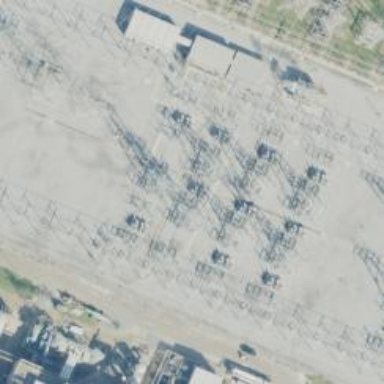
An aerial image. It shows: Switch for power supply.